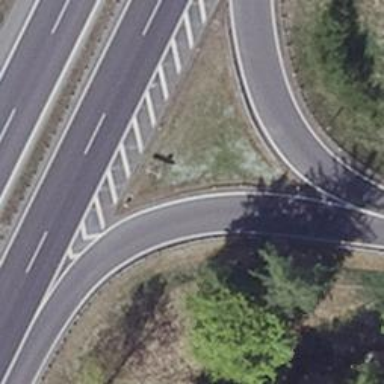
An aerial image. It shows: Motorway link.